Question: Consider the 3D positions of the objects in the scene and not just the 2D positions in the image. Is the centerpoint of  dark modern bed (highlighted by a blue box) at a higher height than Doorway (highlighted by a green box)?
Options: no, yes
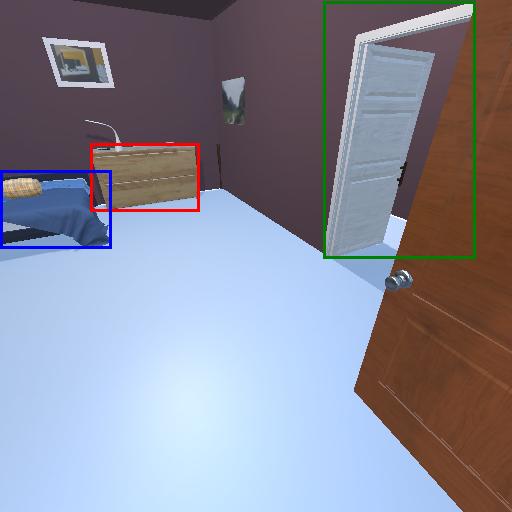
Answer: no